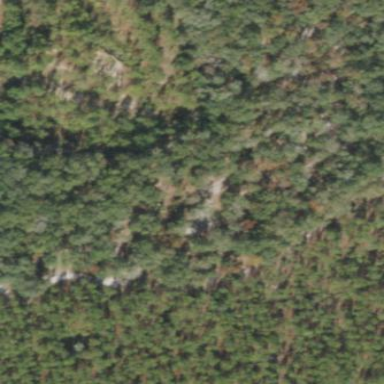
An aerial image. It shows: Mixed woodland area with various types of leaves.